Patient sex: M
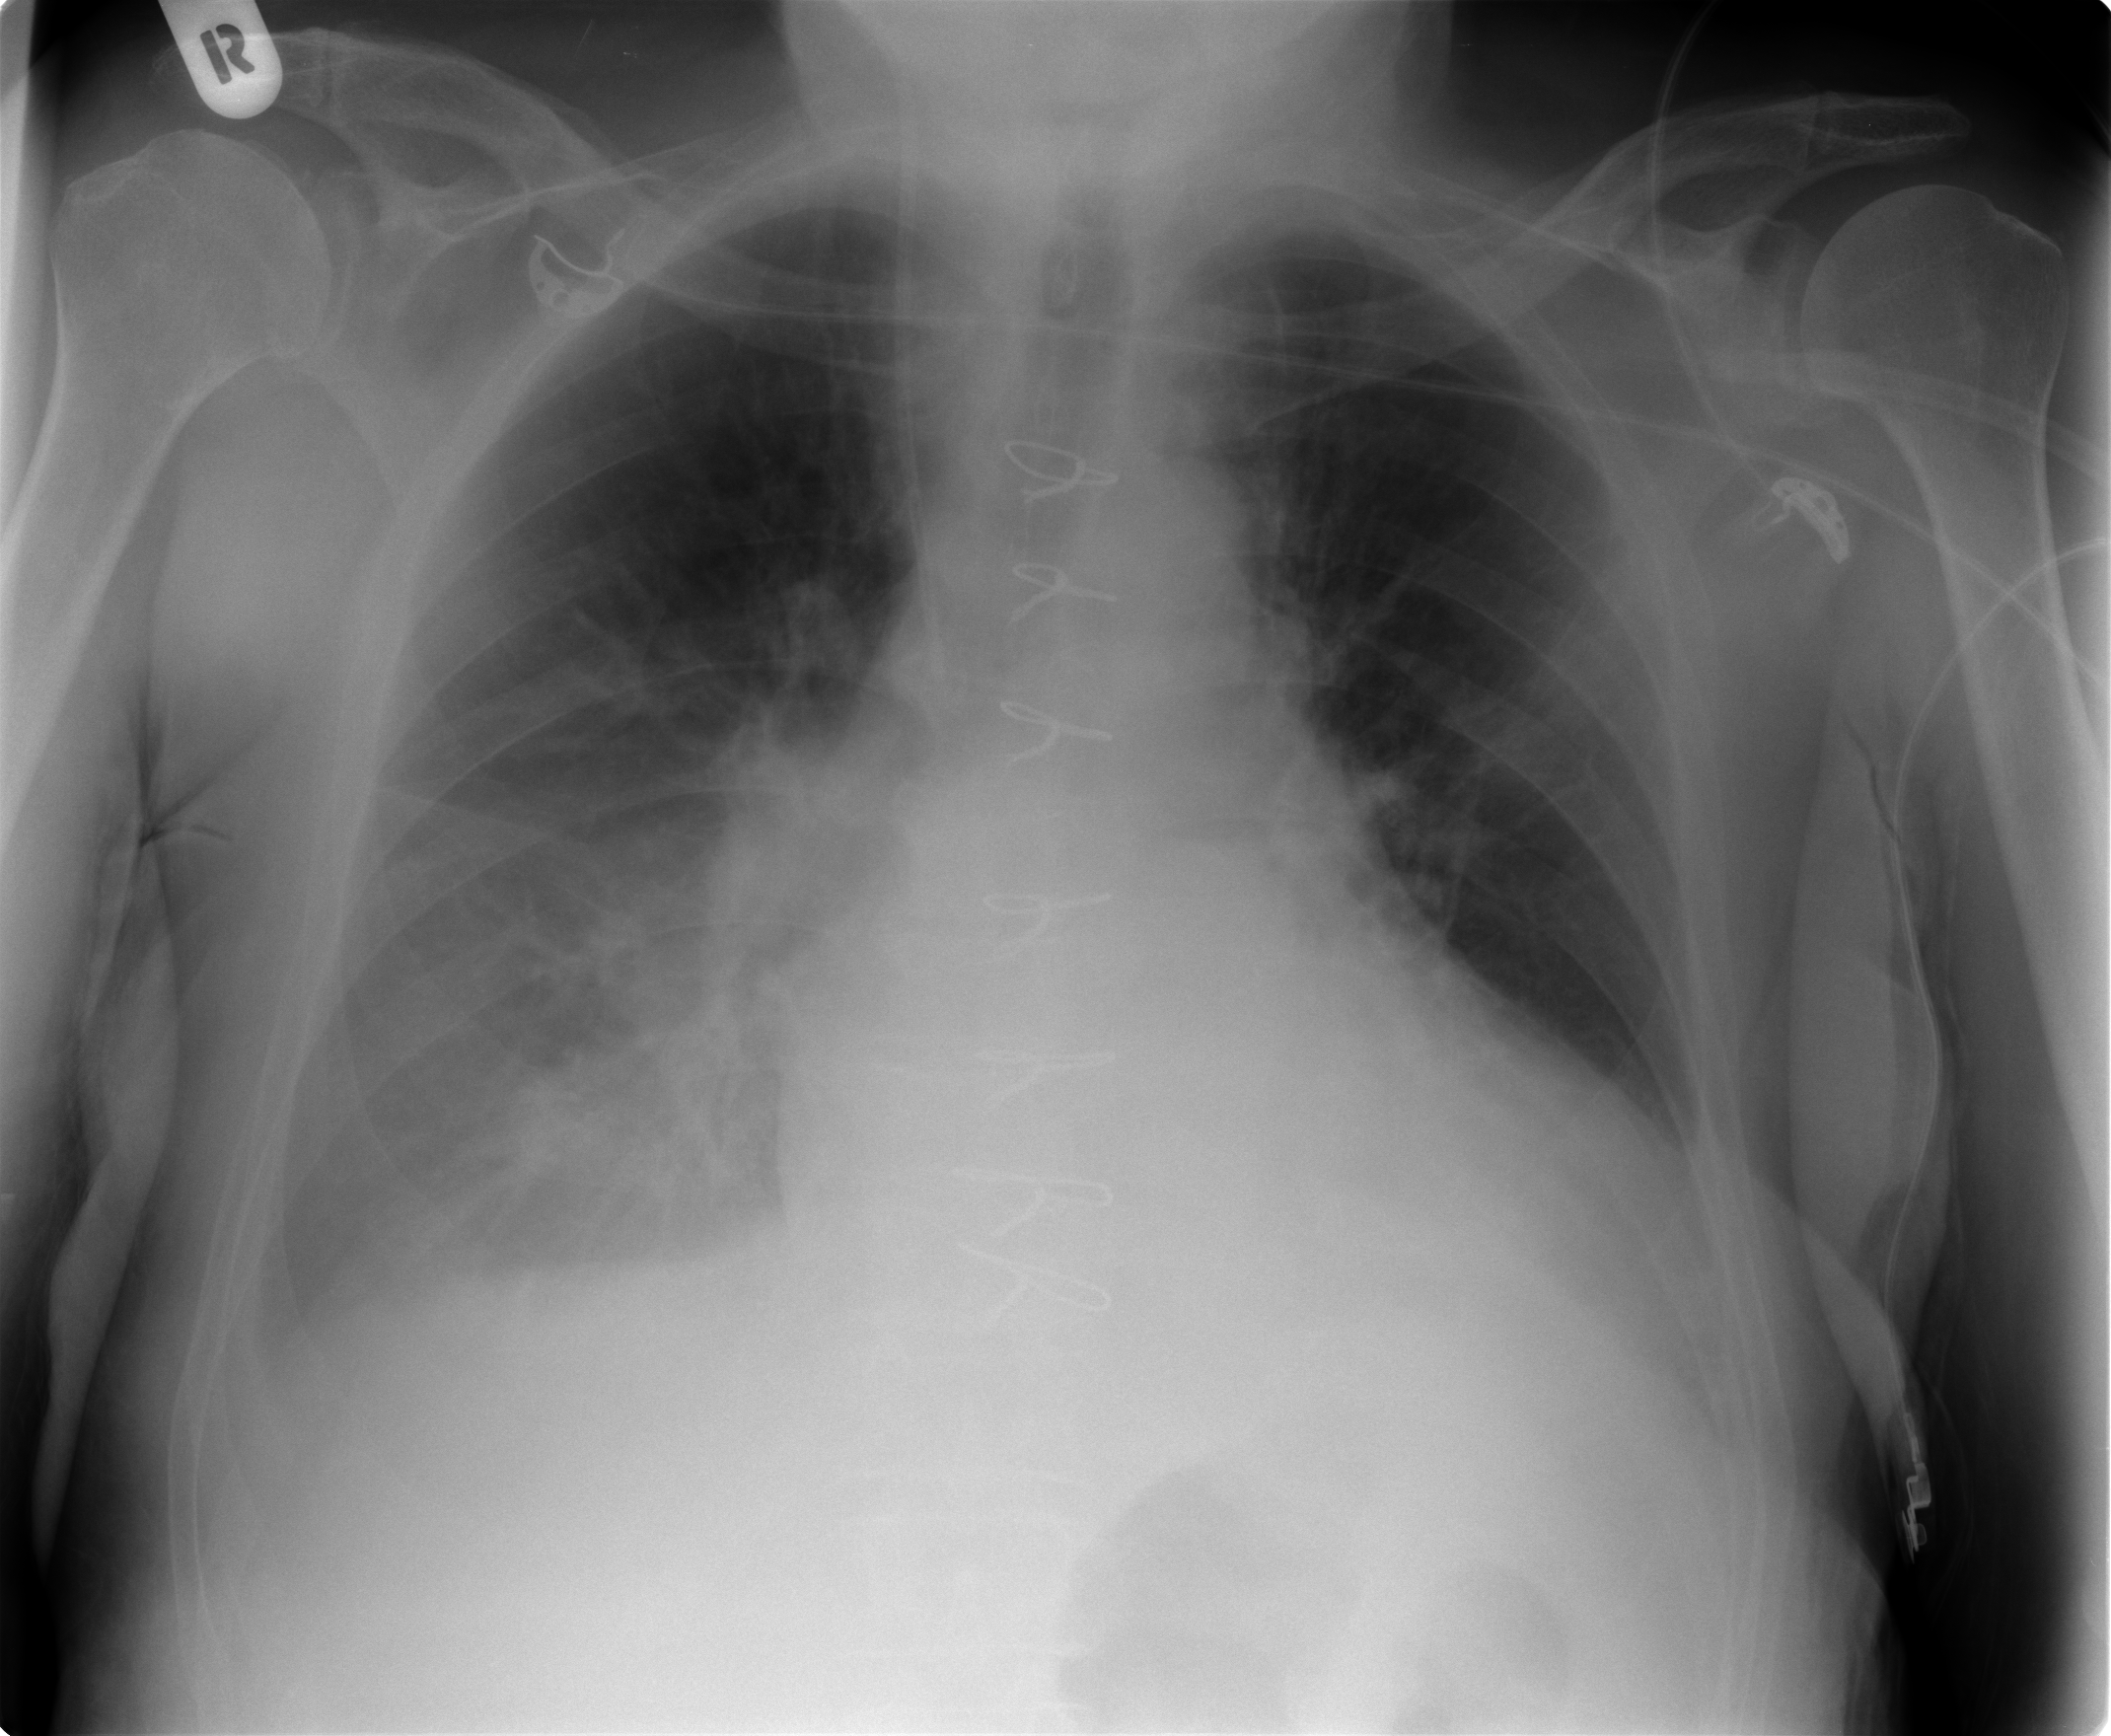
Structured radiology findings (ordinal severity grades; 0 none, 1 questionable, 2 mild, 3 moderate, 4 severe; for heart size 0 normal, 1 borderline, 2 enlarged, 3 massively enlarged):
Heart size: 0
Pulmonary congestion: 0
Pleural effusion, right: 3
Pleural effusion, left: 0
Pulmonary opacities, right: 0
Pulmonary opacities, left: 0
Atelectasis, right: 2
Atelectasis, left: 0